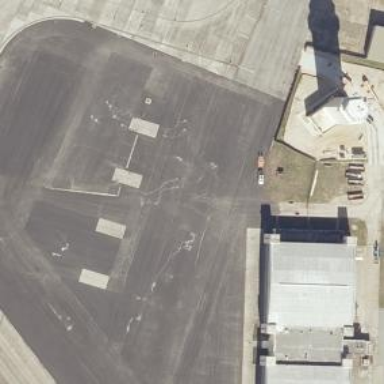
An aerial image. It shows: View of taxiway at the airport.